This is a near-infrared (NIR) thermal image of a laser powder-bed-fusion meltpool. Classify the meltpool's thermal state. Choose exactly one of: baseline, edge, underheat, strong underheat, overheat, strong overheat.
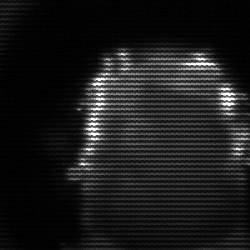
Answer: baseline